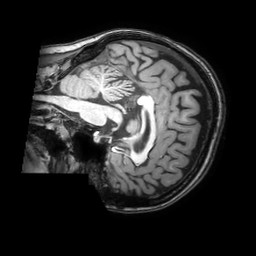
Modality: T1w
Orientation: sagittal
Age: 22
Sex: female
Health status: healthy
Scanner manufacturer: philips
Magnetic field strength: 3 T
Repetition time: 0.0079 s
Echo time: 0.0035 s